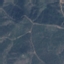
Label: HerbaceousVegetation